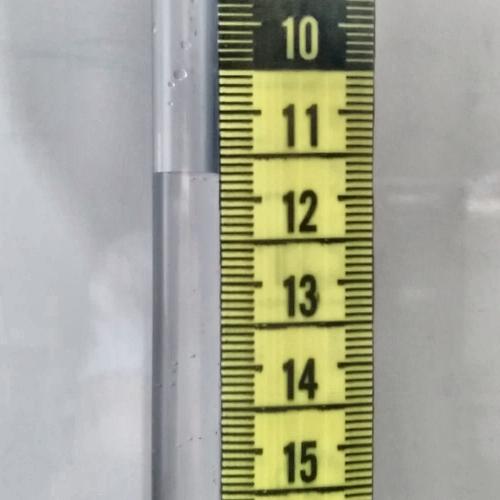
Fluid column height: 11.7 cm